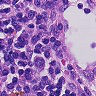
Metastatic tissue present: no